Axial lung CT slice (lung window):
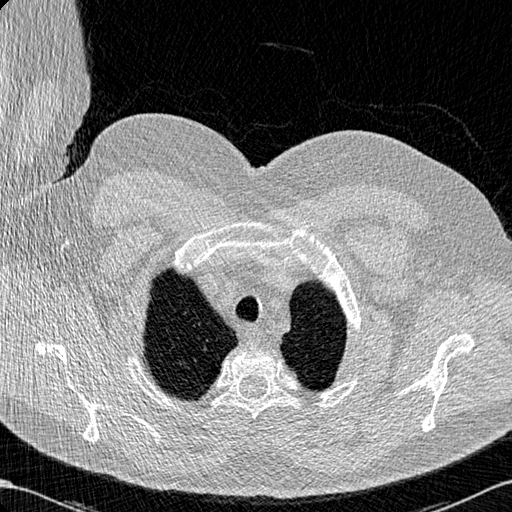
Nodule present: no